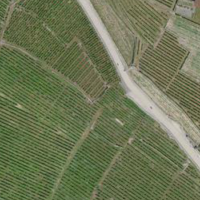
EUNIS habitat code: 40
Species observed at this site:
Senecio vulgaris
Mercurialis annua